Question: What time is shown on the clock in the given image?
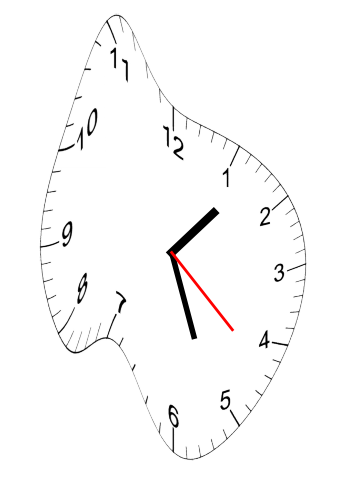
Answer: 01:26:22